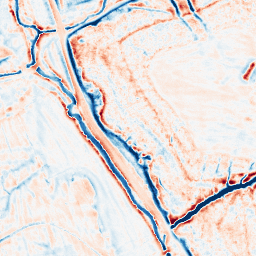
Category: edge_preserving
Decomposition family: bilateral
Decomposition parameters: d: 15
sigma_color: 150
sigma_space: 75
Upsampling method: bspline
Upsampling parameters: scale: 4
Upsampling scale: 4